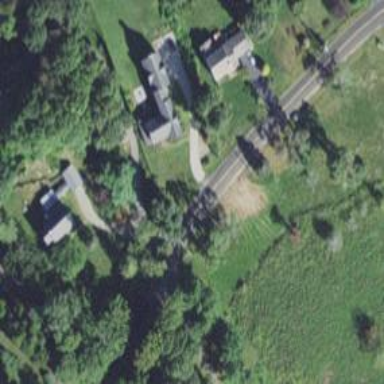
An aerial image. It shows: Driveway leading to service road.